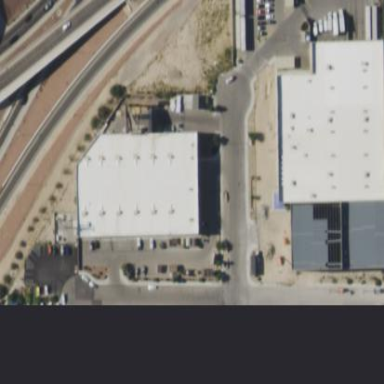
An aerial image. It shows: Hardware shop located within building.